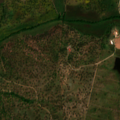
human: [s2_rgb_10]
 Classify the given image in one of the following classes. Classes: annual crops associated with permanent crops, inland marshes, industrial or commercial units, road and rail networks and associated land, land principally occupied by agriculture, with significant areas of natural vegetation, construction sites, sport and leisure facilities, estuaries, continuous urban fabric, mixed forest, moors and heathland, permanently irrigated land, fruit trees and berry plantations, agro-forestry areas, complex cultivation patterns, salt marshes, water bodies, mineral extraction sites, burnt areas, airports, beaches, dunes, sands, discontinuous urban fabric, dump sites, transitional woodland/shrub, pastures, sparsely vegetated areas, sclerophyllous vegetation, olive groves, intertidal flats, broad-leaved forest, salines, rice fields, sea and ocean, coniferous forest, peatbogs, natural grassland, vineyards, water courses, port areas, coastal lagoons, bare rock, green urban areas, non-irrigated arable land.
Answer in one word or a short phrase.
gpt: non-irrigated arable land, agro-forestry areas, broad-leaved forest, transitional woodland/shrub